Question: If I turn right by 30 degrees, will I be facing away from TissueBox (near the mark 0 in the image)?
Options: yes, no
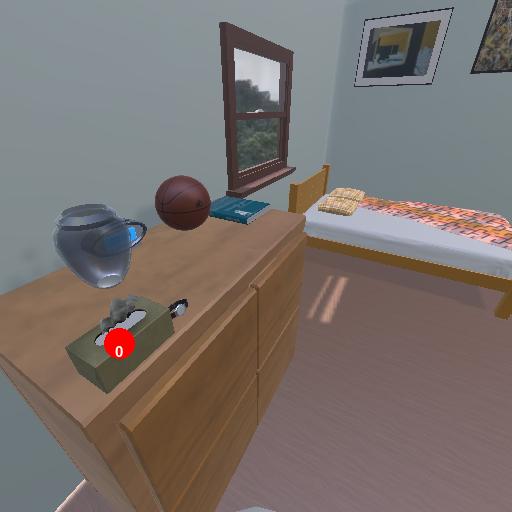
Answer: yes